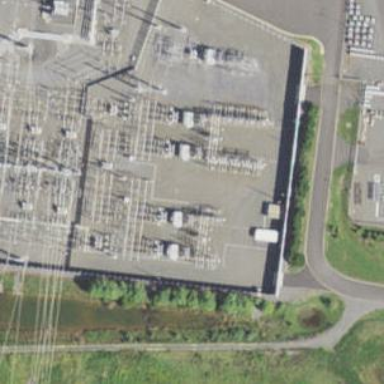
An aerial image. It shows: Switch used for power control.